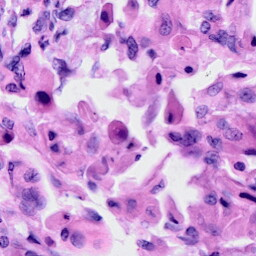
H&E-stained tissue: Cervix